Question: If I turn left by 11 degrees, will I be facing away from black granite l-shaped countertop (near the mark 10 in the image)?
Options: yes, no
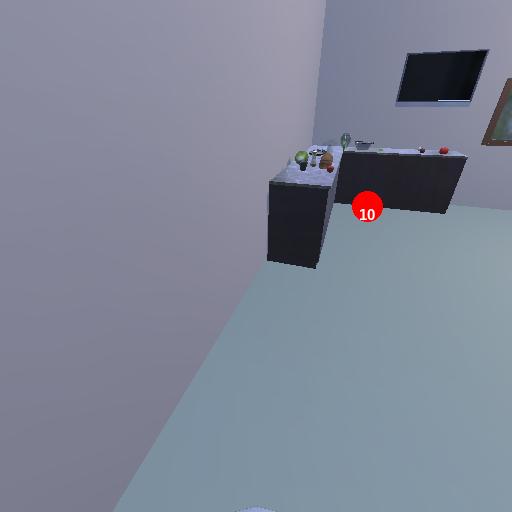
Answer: yes